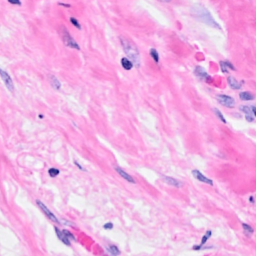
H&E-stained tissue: Breast